Interaction volume radius: 5 \u00c5
Interaction volume height: 40 \u00c5
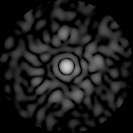
Disorder parameter: 0.8414